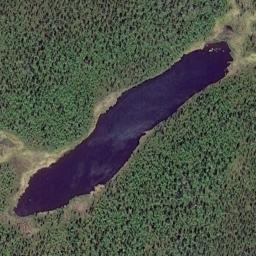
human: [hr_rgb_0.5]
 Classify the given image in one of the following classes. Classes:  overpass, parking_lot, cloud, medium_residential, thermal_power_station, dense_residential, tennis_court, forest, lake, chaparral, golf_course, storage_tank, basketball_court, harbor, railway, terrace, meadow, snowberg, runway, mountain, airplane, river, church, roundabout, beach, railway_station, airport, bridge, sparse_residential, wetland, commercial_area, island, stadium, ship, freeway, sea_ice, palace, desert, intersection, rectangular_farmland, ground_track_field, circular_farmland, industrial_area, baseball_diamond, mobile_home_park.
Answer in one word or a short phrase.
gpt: lake